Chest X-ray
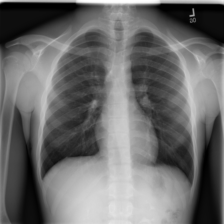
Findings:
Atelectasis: negative
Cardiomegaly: negative
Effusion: negative
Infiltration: negative
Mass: negative
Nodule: negative
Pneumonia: negative
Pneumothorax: negative
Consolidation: negative
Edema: negative
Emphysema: negative
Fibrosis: negative
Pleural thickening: negative
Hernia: negative